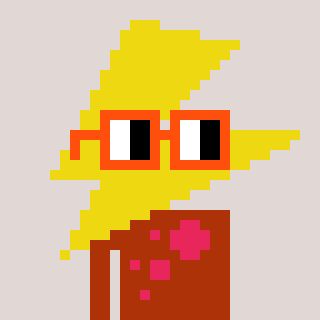
a pixel art character with square orange glasses, a lightning bolt-shaped head and a hotbrown-colored body on a warm background